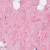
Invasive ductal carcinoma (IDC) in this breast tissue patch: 0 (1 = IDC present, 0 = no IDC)